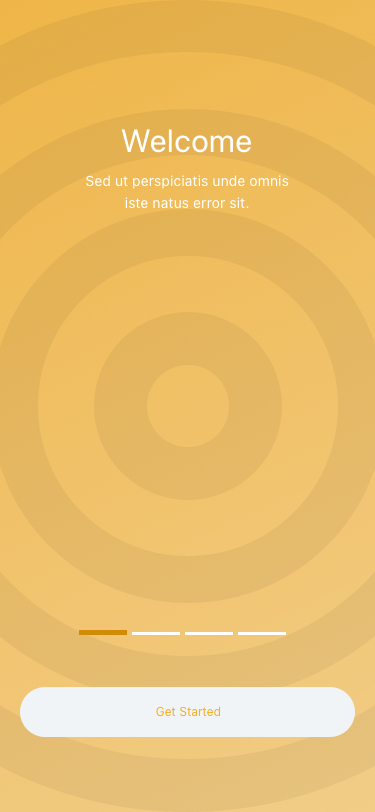
Text in this UI design:
Sed ut perspiciatis unde omnis iste natus error sit.
Welcome